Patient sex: M
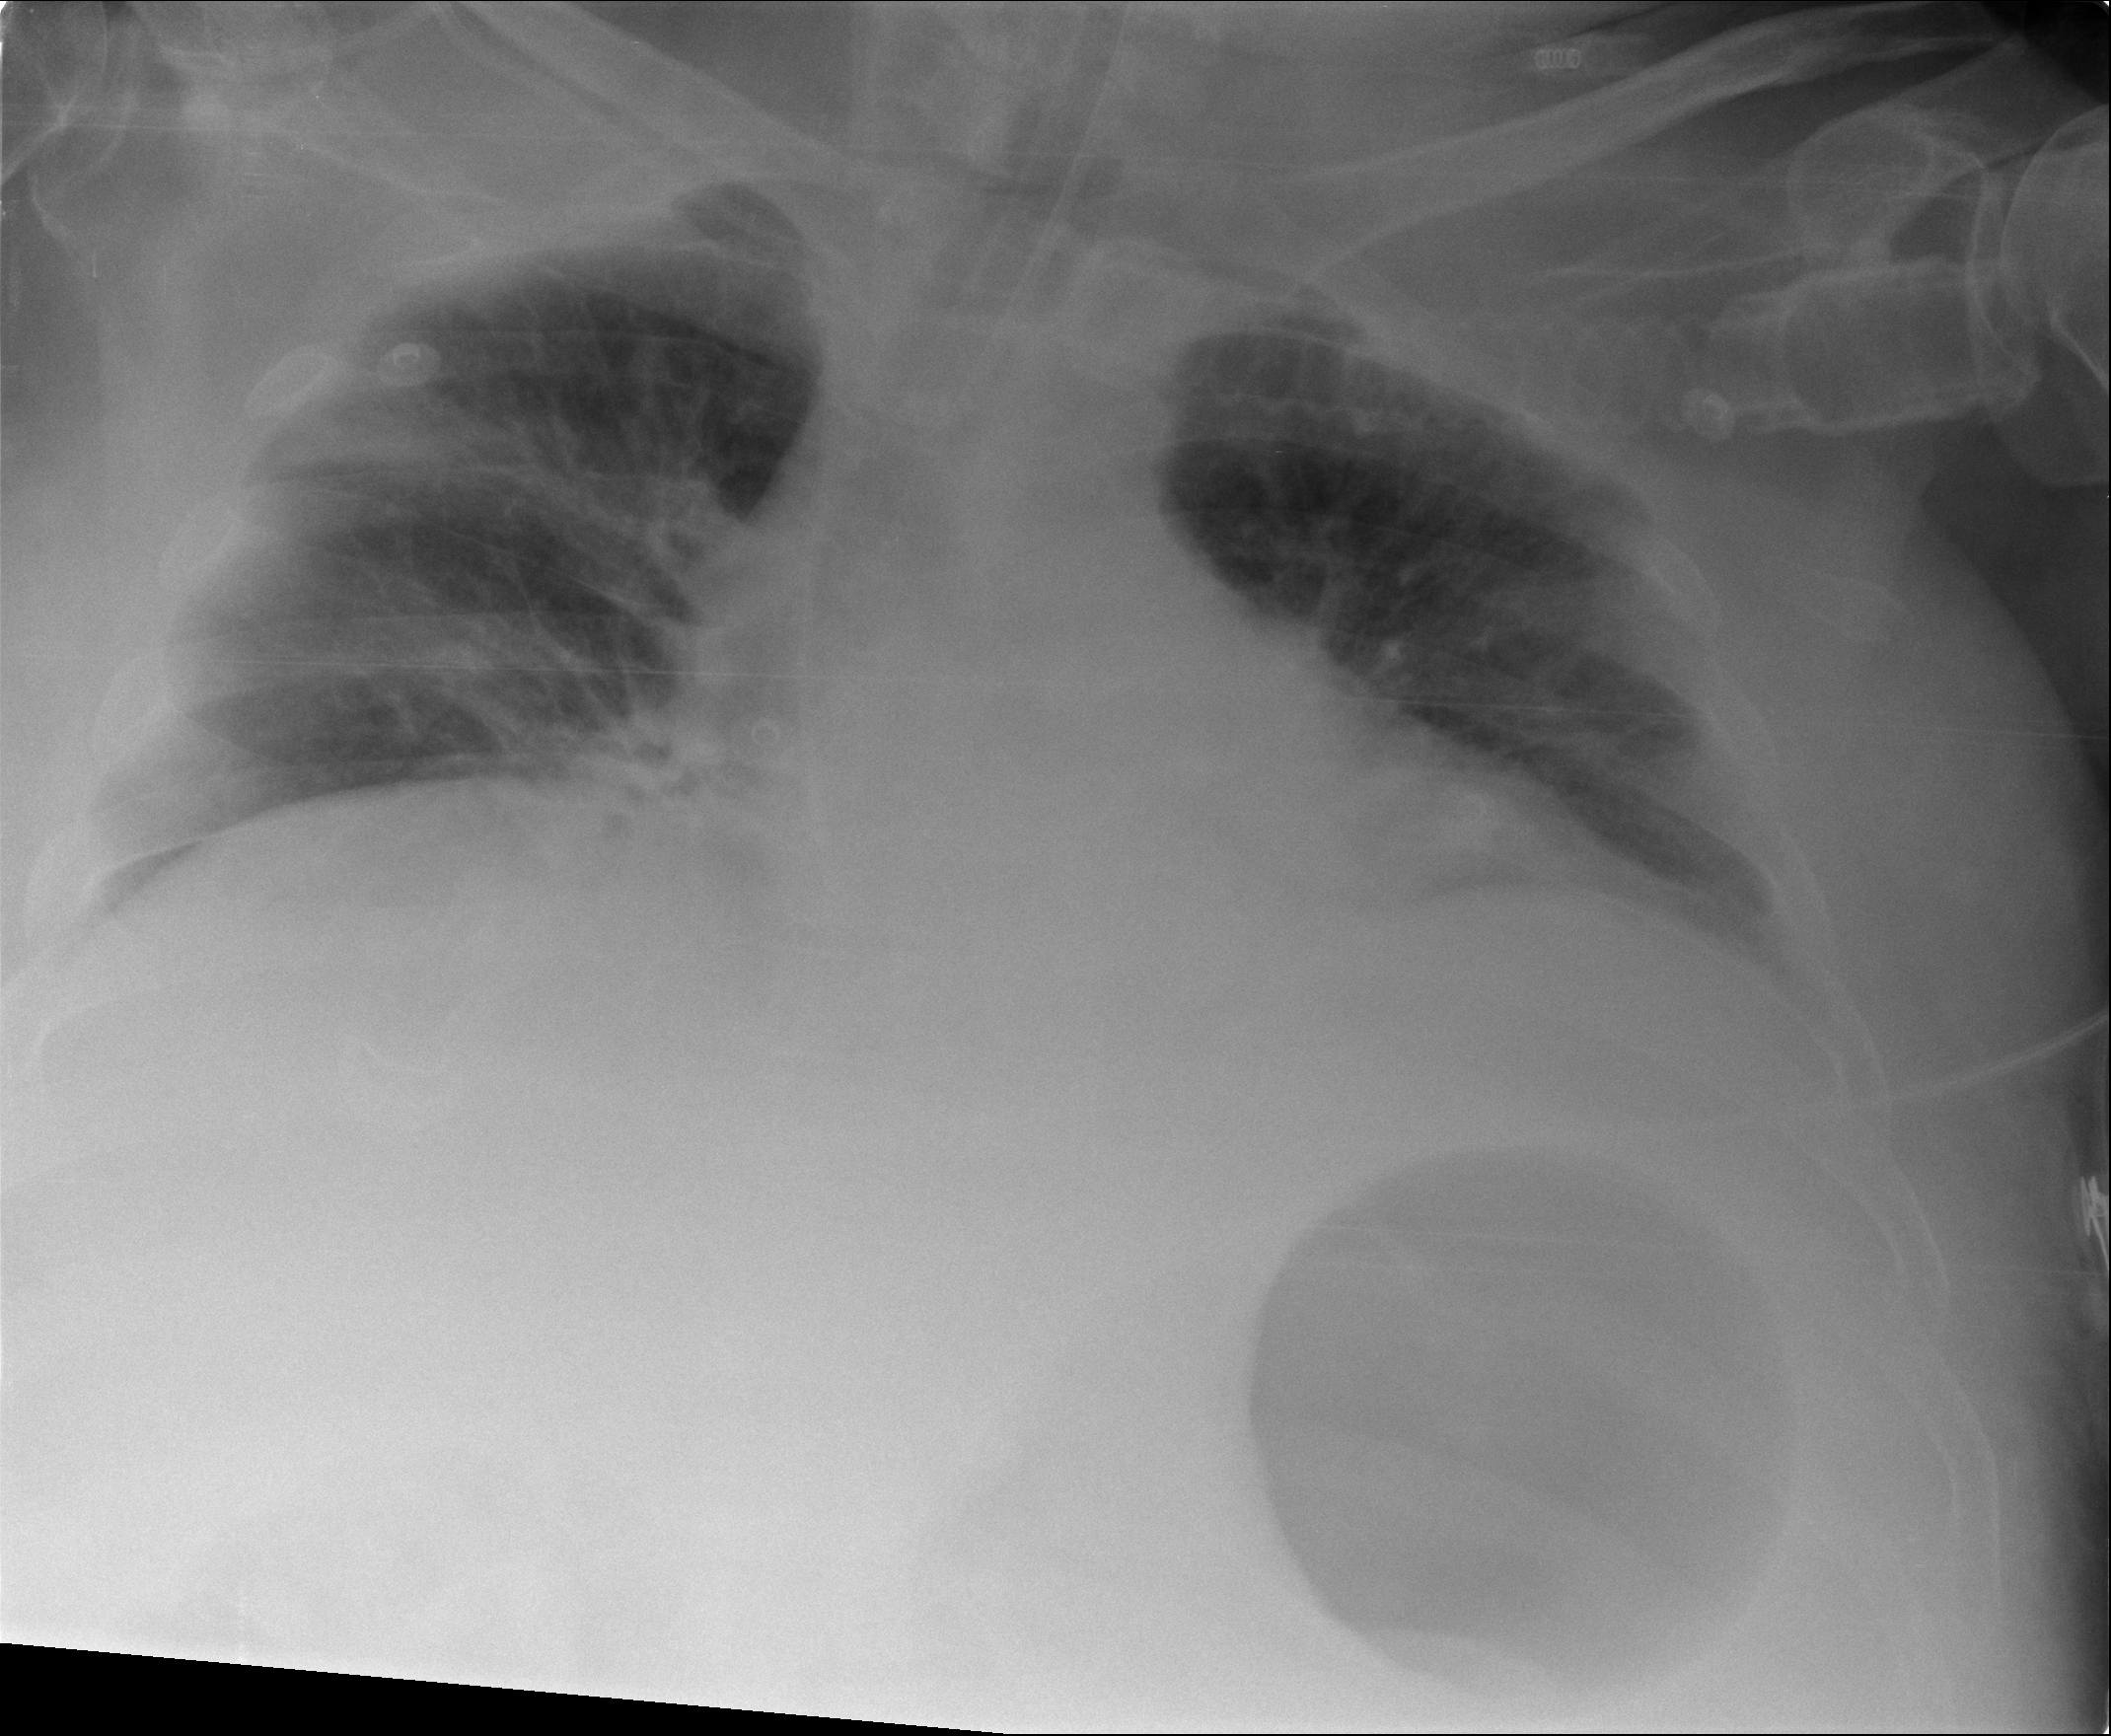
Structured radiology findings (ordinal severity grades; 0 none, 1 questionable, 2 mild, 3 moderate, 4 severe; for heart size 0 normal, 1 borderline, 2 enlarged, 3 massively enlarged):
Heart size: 0
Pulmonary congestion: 0
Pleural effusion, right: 0
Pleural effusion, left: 0
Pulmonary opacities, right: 2
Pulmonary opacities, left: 0
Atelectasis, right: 2
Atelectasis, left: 2